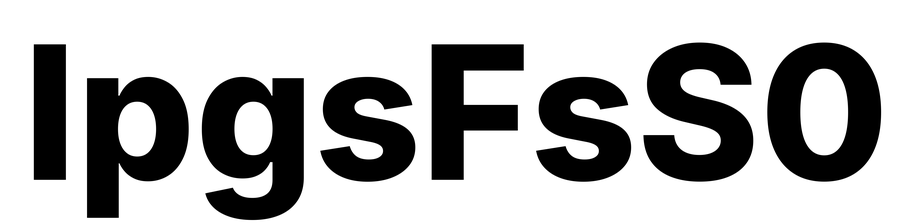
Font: Inter_ExtraBold